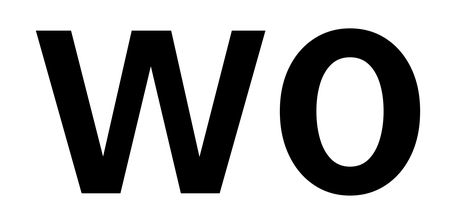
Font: InstrumentSans_Bold